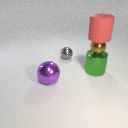
small gray metal sphere to the right of large purple metal sphere